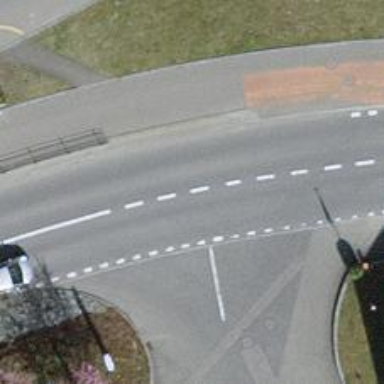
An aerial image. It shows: Tertiary road.